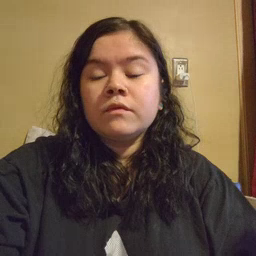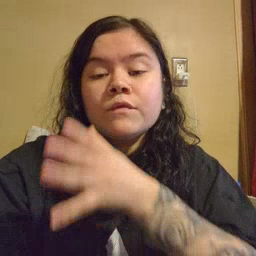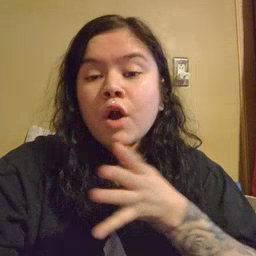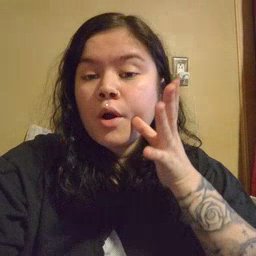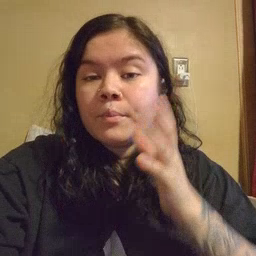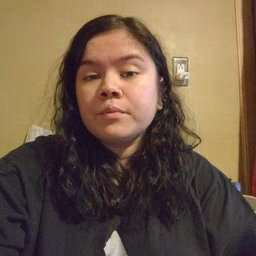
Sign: farm